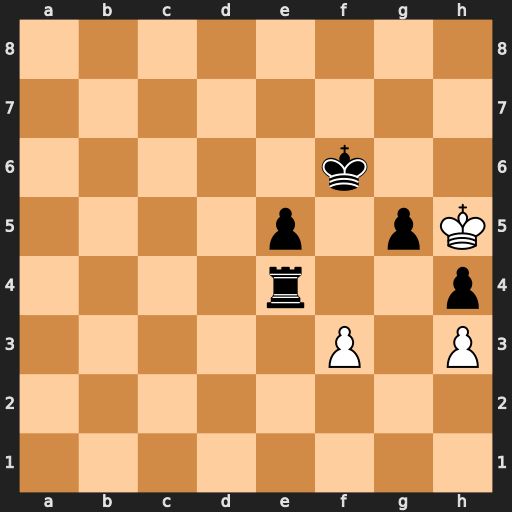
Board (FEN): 8/8/5k2/4p1pK/4r2p/5P1P/8/8
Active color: w
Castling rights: -
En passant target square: -
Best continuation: fxe4 g4 Kxg4